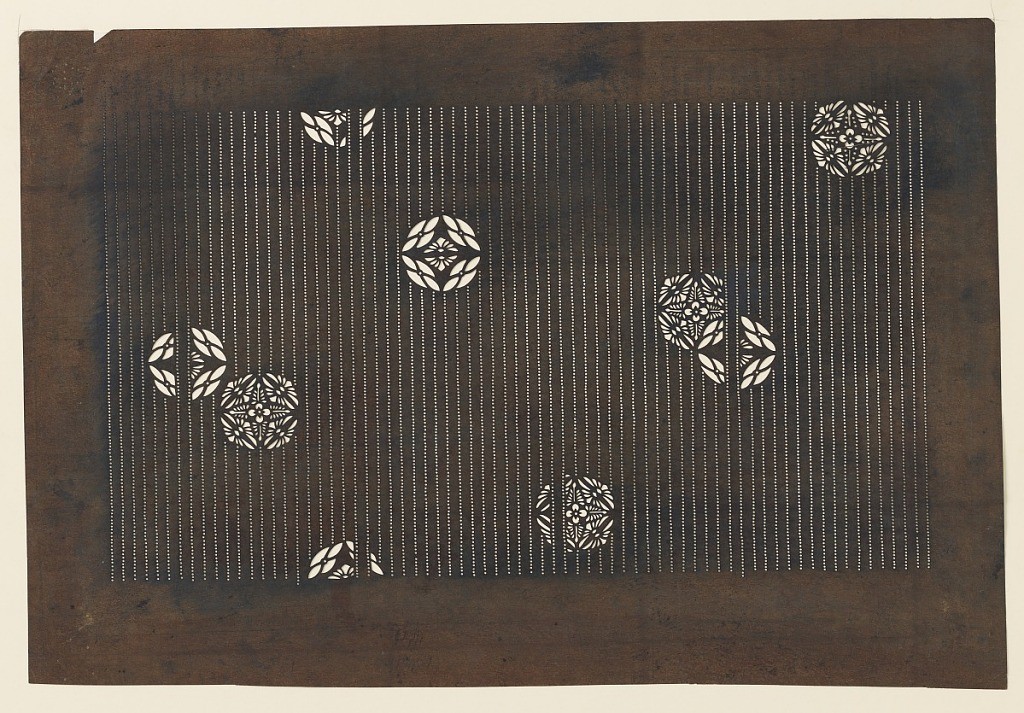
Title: Komon and Kimekomi Balls
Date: mid 18th - early 19th century
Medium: Mulberry paper (kozo washi) treated with fermented persimmon tannin (kakishibu), and silk threads (itoire)
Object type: katagami
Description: Komon dotted stripes are accompanied by kimekomi balls, which are Japanese traditional wooden balls decorated with various fabrics to produce ornate designs.